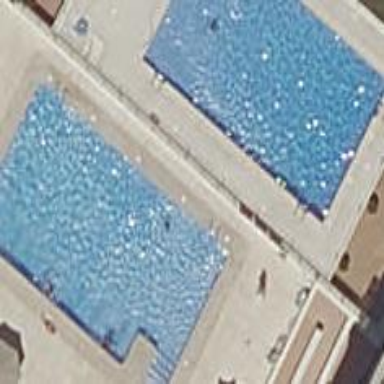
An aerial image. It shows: Swimming pool located in leisure land.